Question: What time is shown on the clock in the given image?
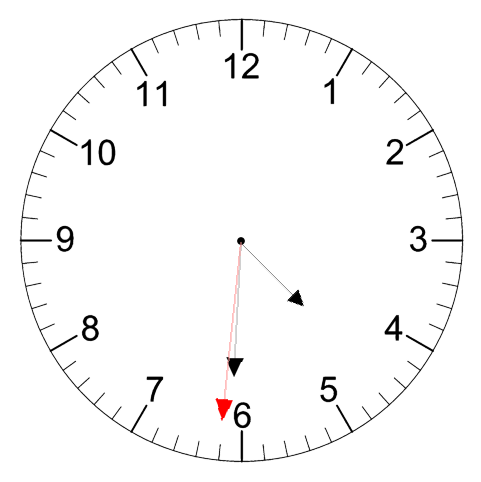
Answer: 04:30:31